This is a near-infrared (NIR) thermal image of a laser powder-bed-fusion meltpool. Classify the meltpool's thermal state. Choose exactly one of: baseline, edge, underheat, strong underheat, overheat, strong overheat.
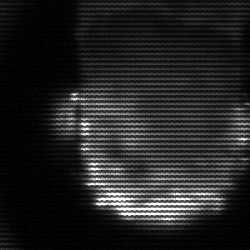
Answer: baseline